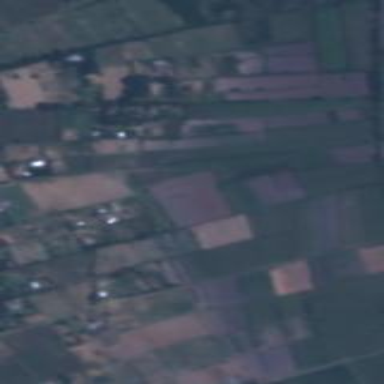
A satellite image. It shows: View of farmland.